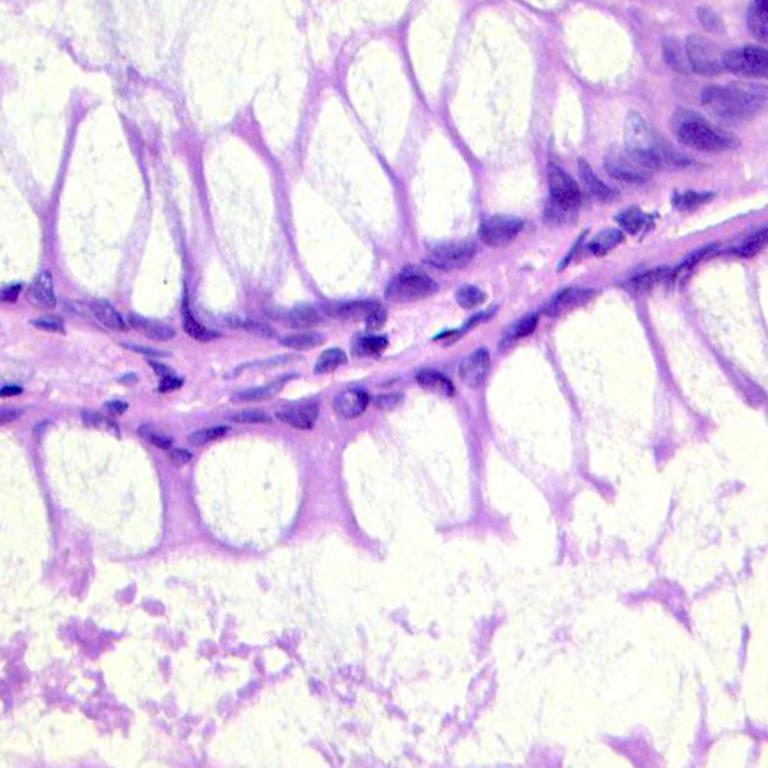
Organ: colon
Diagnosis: benign